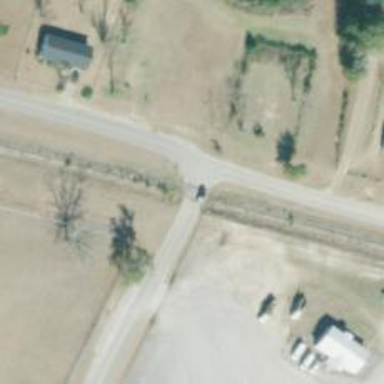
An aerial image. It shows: Uncontrolled crossing.